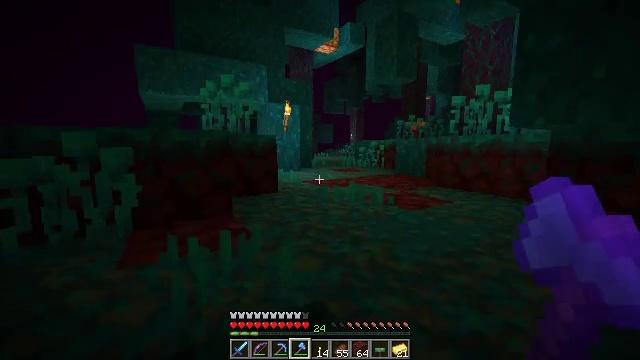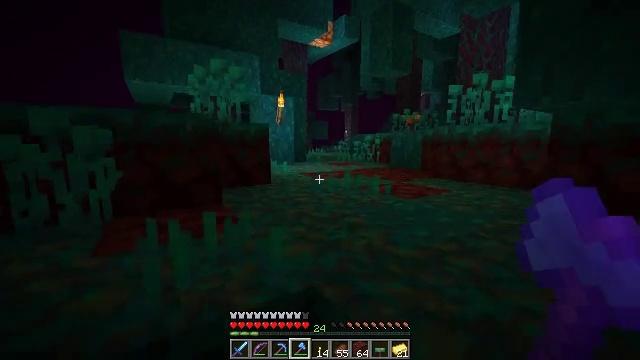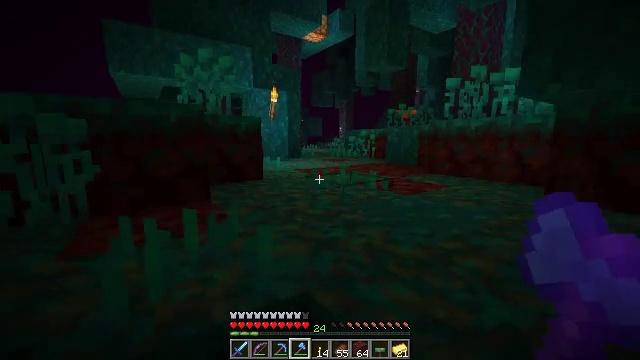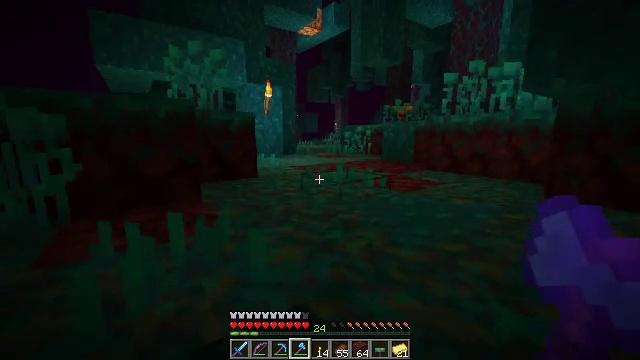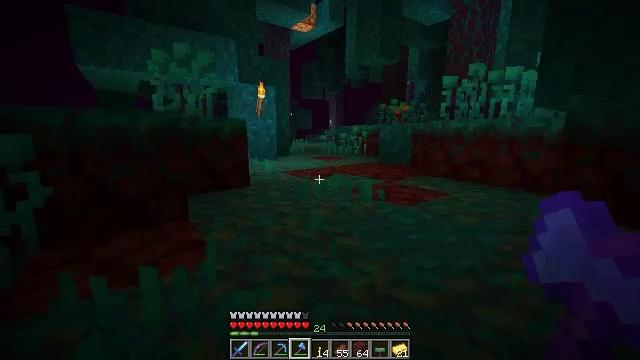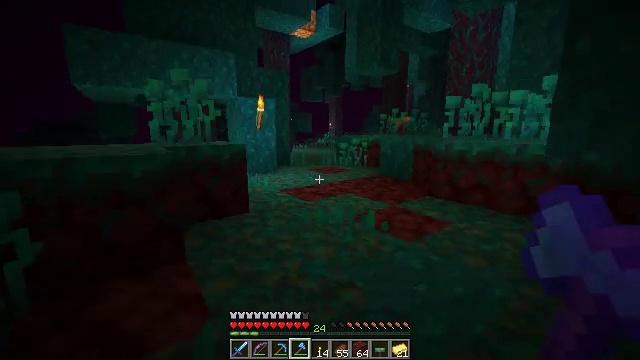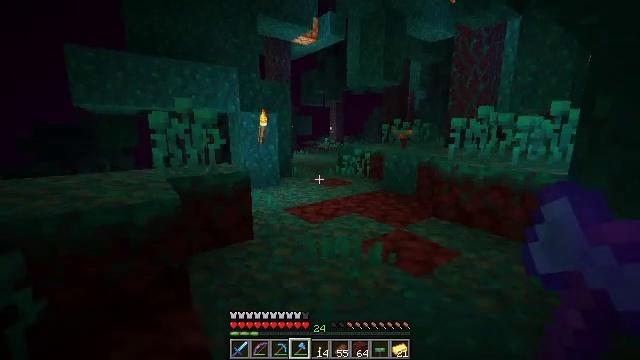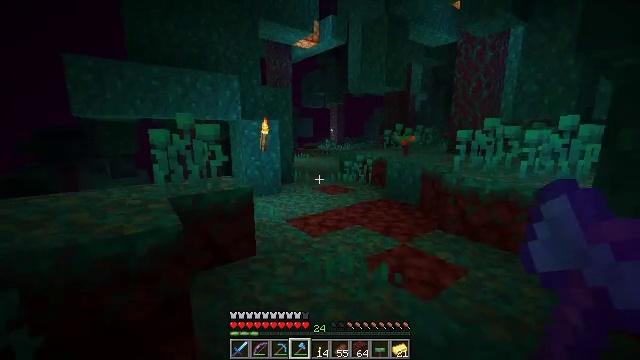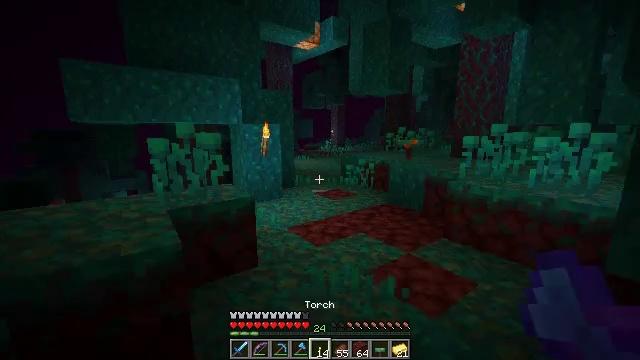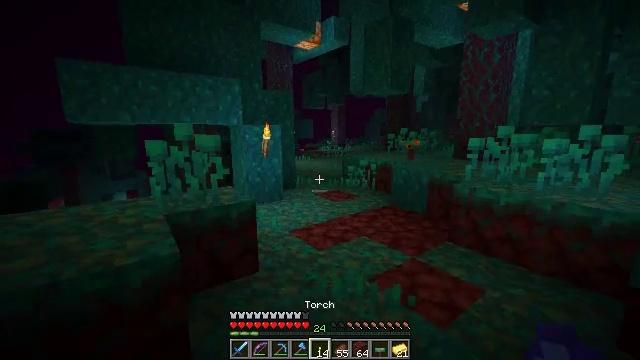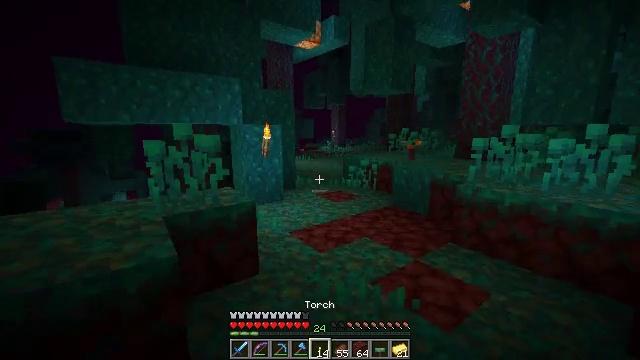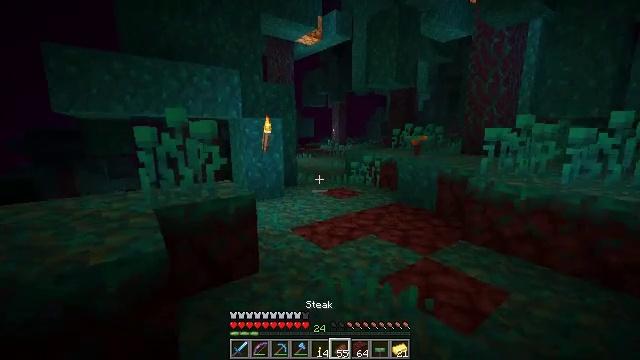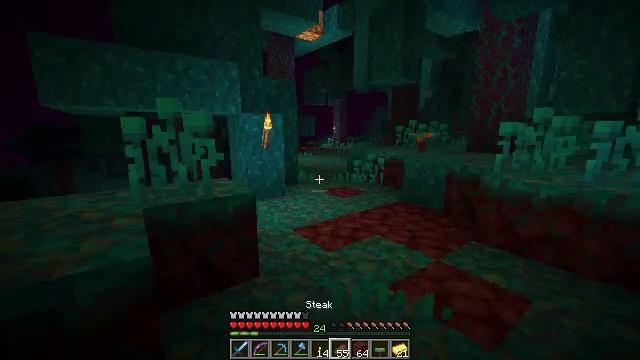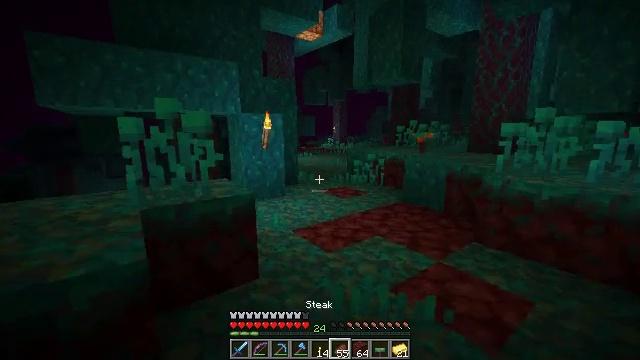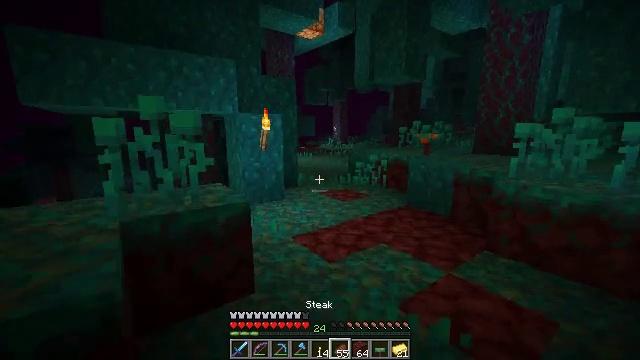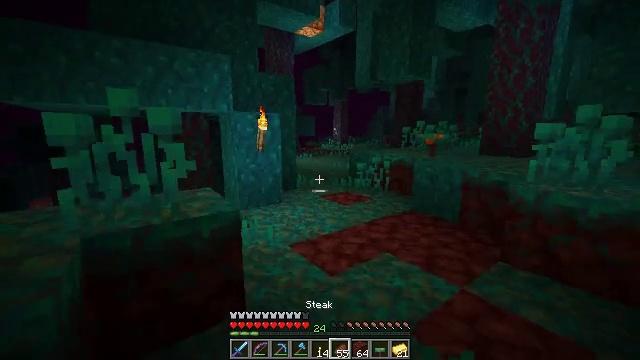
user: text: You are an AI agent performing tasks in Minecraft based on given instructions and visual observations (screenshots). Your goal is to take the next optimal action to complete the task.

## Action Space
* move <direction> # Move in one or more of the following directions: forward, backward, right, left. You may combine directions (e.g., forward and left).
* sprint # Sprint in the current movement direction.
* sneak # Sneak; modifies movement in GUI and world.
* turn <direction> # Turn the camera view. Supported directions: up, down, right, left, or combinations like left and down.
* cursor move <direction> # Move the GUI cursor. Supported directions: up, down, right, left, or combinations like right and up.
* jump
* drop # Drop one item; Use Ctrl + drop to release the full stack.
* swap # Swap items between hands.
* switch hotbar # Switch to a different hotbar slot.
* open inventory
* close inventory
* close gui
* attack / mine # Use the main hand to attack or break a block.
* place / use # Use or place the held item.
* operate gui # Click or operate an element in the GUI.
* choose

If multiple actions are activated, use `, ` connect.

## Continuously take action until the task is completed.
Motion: motion action
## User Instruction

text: Gather warped wart block from the Nether.
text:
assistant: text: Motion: move forward, turn right
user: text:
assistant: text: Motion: move forward, turn right
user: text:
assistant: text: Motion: move forward, turn right
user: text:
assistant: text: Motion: move forward, turn right and down, jump
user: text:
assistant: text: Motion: move forward, jump
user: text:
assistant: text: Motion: move forward, jump
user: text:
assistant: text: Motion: move forward, jump
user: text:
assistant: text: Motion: move forward
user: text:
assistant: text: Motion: move forward
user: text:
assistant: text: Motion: move forward
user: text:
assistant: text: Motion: move forward
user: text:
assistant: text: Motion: move forward
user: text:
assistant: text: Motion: move forward
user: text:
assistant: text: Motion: move forward
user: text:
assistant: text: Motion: move forward
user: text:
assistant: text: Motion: move forward
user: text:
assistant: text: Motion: move forward
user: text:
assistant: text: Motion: move forward
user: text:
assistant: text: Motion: move forward, turn right
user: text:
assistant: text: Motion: move forward, turn right
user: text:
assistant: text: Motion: move forward
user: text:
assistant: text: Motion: move forward
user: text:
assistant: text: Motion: move forward, turn left and up
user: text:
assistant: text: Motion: move forward, turn left and up
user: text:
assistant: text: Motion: move forward
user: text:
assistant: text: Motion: move forward, turn right
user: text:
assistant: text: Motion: move forward, sprint, turn right
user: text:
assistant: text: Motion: move forward, sprint, turn up
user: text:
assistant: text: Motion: move forward, sprint, turn up
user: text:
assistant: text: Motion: move forward, turn right and up